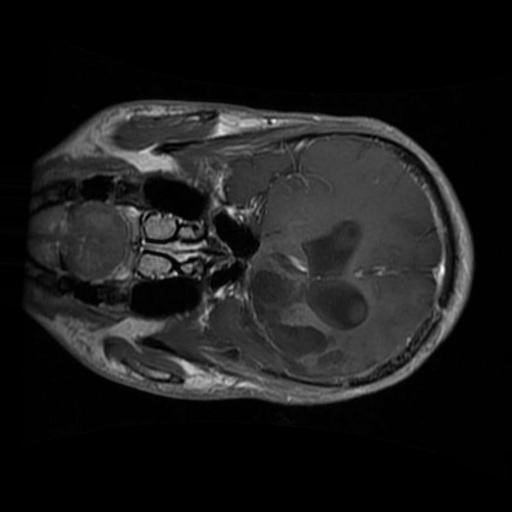
Label: brain_glioma